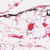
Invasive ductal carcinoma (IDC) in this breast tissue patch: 0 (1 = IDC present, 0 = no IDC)